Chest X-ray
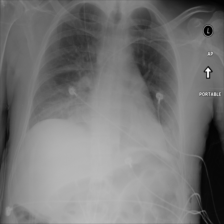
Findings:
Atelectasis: positive
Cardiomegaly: negative
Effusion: negative
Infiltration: positive
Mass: negative
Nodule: negative
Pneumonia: negative
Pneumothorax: negative
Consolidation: negative
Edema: negative
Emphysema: positive
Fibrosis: negative
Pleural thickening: negative
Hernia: negative